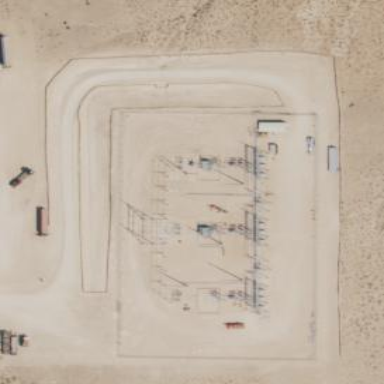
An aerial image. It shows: Distribution level power substation enclosed by fence.